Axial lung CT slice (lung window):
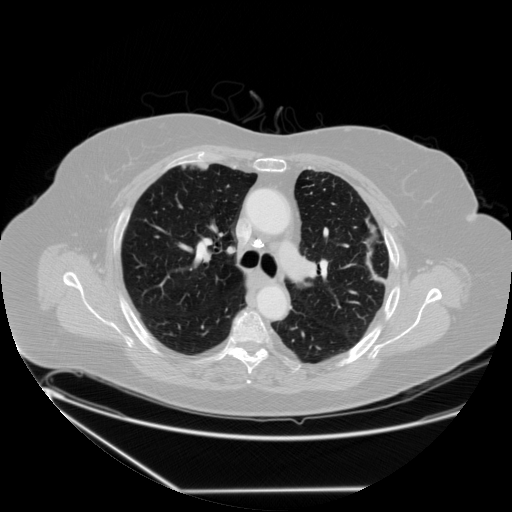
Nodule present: no